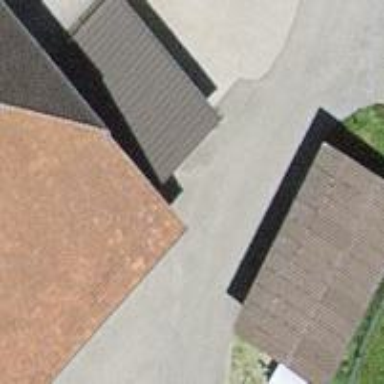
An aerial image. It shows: Garage.